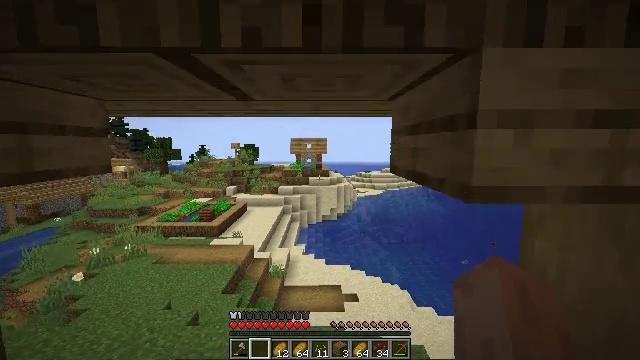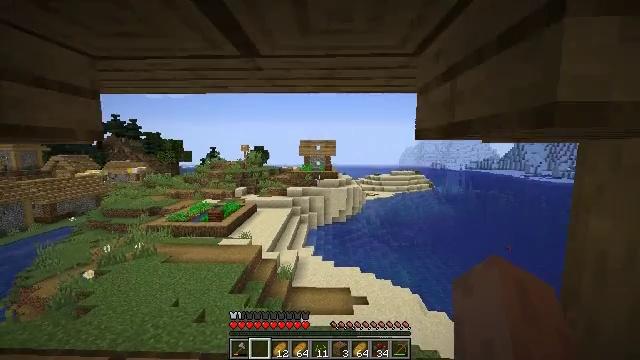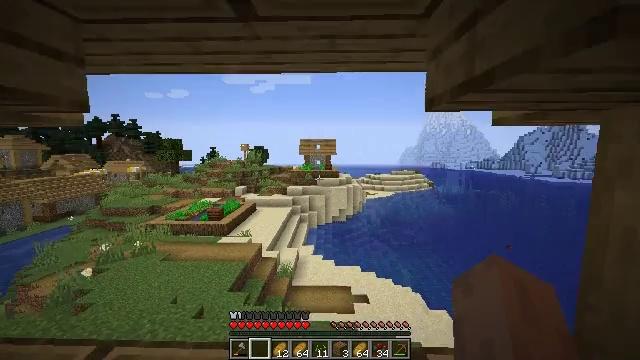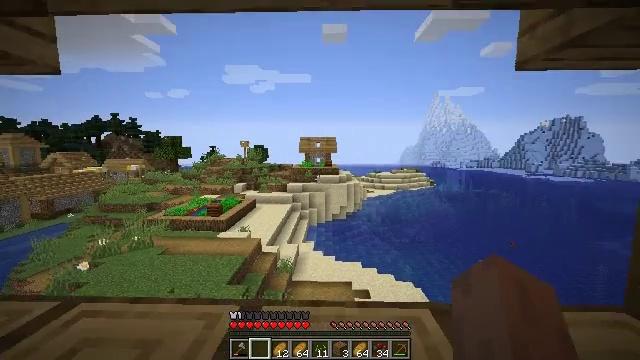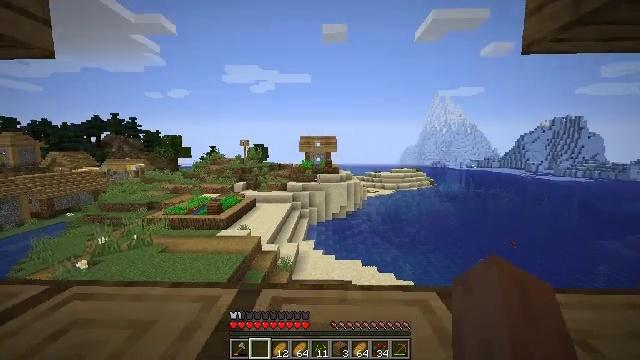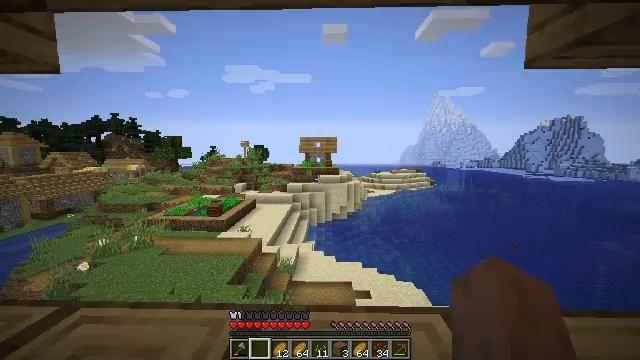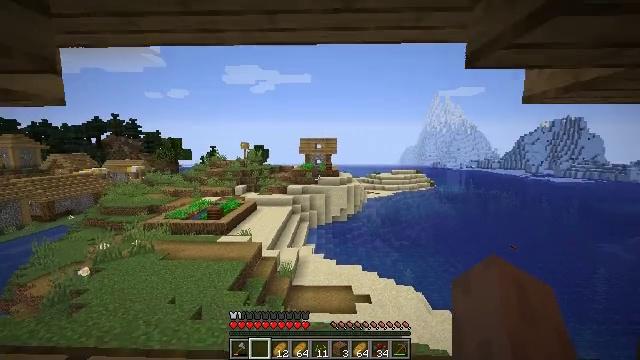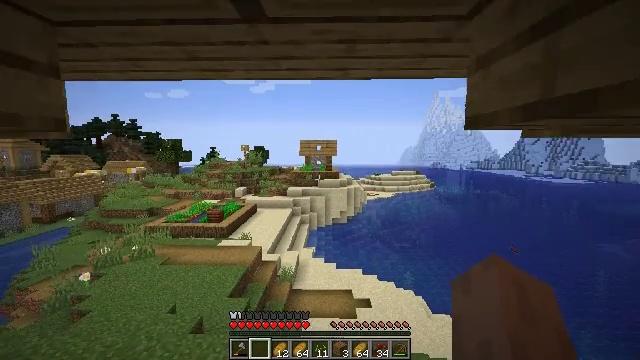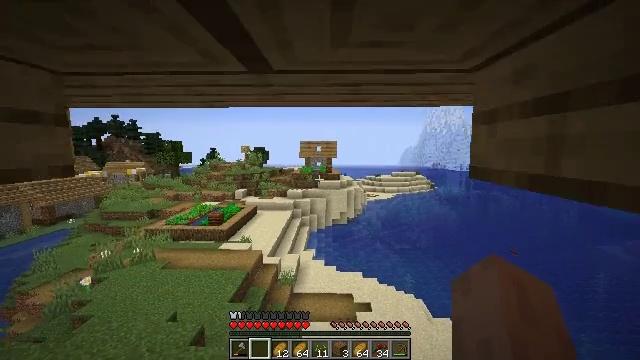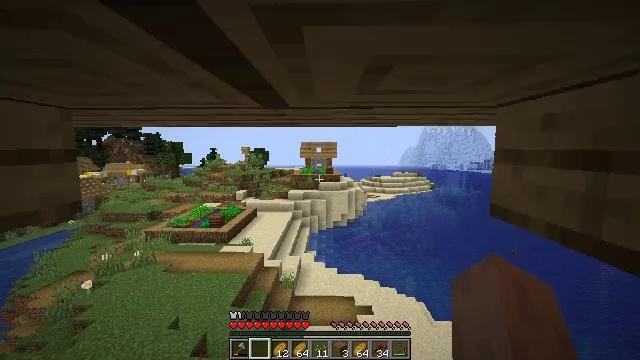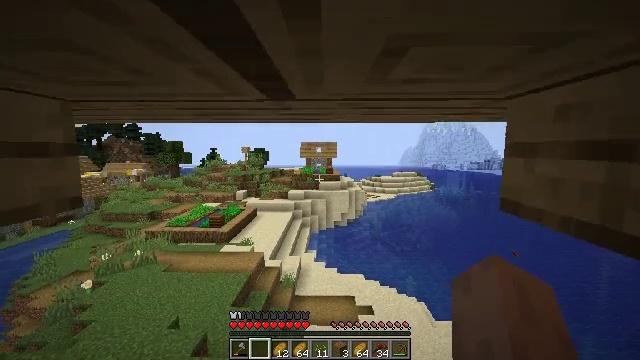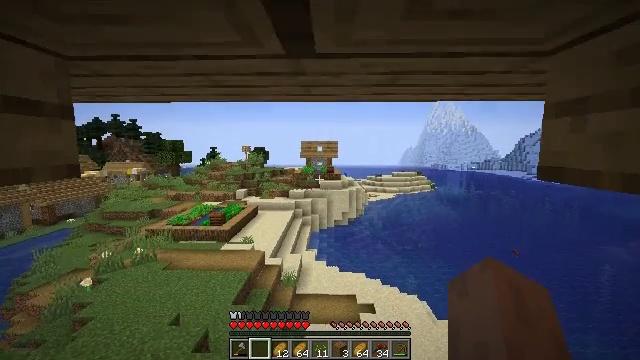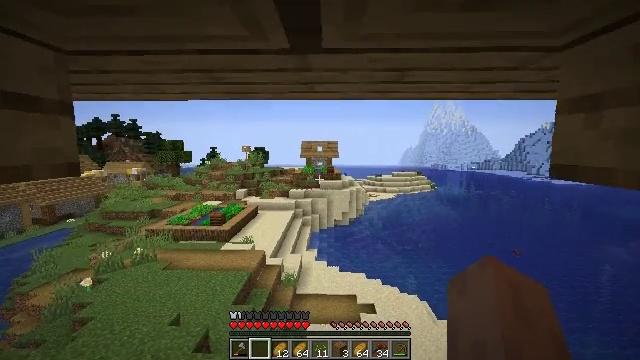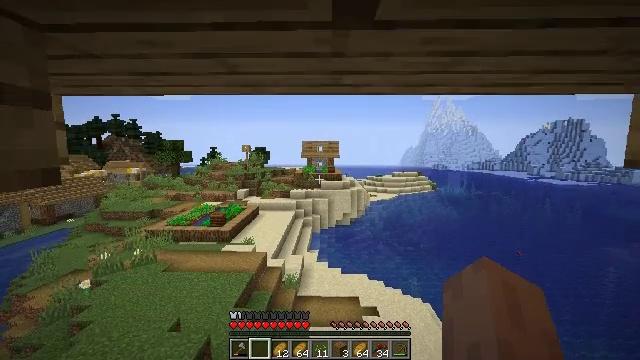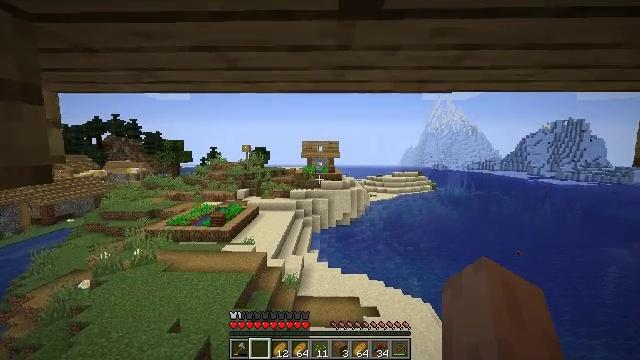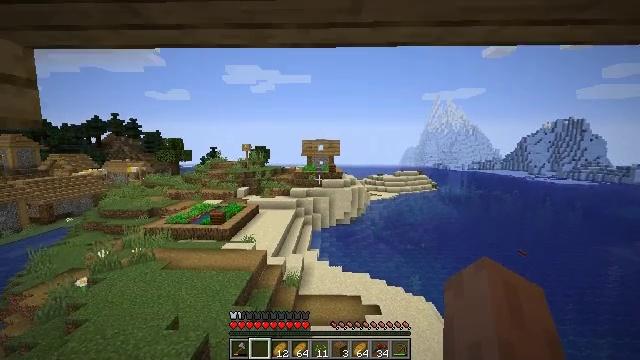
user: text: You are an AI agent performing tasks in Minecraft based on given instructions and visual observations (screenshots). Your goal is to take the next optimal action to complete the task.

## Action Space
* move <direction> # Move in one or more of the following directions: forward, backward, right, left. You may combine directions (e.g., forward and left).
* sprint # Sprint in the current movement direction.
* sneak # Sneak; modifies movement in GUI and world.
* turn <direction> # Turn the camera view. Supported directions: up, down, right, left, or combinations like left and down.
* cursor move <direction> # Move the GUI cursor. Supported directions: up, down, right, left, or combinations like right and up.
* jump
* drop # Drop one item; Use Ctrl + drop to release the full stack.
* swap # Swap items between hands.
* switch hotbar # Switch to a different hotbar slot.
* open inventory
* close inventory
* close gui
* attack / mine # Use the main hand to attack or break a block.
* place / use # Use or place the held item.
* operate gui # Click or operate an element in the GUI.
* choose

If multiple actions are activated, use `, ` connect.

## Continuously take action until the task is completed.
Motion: motion action
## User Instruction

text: Attack the villager.
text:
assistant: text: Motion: move forward, turn left
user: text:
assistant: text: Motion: move forward
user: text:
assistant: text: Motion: move forward
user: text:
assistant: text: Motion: move forward
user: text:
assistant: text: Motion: move forward, jump
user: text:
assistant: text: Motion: move forward, jump
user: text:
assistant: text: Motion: move forward and move left, jump
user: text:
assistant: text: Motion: move forward and move left, jump
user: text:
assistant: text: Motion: move forward and move left
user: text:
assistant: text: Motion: move forward and move left
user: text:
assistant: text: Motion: move forward and move left
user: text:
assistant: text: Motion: move forward and move left
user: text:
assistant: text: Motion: move forward, sneak
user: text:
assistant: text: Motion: move forward, sneak
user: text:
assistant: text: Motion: move forward, sneak
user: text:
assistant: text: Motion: move forward, sneak
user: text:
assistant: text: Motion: move forward, sneak
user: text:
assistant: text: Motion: move forward, sneak
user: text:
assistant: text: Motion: move forward, sneak
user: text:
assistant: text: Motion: move forward, sneak
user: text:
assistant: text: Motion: move forward, sneak
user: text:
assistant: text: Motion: move forward, sneak
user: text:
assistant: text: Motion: move forward, sneak
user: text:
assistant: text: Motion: move forward, sneak
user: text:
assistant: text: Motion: move forward, sneak
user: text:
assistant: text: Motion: move forward, sneak
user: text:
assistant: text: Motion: move forward, sneak
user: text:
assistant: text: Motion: move forward, sneak
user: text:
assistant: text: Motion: move forward, sneak
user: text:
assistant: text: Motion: move forward, sneak